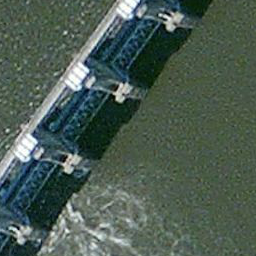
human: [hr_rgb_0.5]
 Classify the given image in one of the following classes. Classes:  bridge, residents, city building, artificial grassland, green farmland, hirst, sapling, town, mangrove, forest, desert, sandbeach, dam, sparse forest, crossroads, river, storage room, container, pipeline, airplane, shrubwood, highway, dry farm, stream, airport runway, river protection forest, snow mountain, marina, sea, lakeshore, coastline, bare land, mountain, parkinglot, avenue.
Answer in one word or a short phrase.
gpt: dam